Question: I've been away from .Net developping for like 6 years, coming back and I had to create a chart, I was really pleased to see this control, but the way it works is kinda annoying, anyway, look at this picture:

These are two charts, both the same one, the only difference is their width and height, but as you can see, on the smaller on, the labels are unaligned.
At first I had the same problem with the bigger one, but increasing the distance between the from and to points when including the customlabel fixed it, however the same trick doesn't seem to be working for the smaller one.
The points are added this way (these are random points added directly for now, it'll become automated in the future)
'''
serie1.Points.AddXY(1, 2000);
area.AxisX.CustomLabels.Add(0.5, 1.5, "1");
serie1.Points.AddXY(2, 20000);
serie1.Points.AddXY(3, 30000);
serie1.Points.AddXY(4, 40000);
serie1.Points.AddXY(5, 60000);
serie1.Points.AddXY(6, 55000);
serie1.Points.AddXY(7, 59000);
serie1.Points.AddXY(8, 70000);
serie1.Points.AddXY(9, 90000);
serie1.Points.AddXY(10, 80000);
area.AxisX.CustomLabels.Add(9, 11, "10");
serie1.Points.AddXY(11, 100000);
serie1.Points.AddXY(12, 95000);
serie1.Points.AddXY(13, 80000);
serie1.Points.AddXY(14, 75000);
serie1.Points.AddXY(15, 89000);
serie1.Points.AddXY(16, 110000);
serie1.Points.AddXY(17, 105000);
serie1.Points.AddXY(18, 115000);
serie1.Points.AddXY(19, 120000);
serie1.Points.AddXY(20, 130000);
area.AxisX.CustomLabels.Add(19, 21, "20");
serie1.Points.AddXY(21, 115000);
serie1.Points.AddXY(22, 110000);
serie1.Points.AddXY(23, 120000);
serie1.Points.AddXY(24, 125000);
serie1.Points.AddXY(25, 124000);
serie1.Points.AddXY(26, 135000);
serie1.Points.AddXY(27, 140000);
serie1.Points.AddXY(28, 155000);
area.AxisX.CustomLabels.Add(27, 29, "28");
'''
serie1 is the blue line, area is the ChartArea.
Anyone knows how I could make sure that the labels stay on the same row?
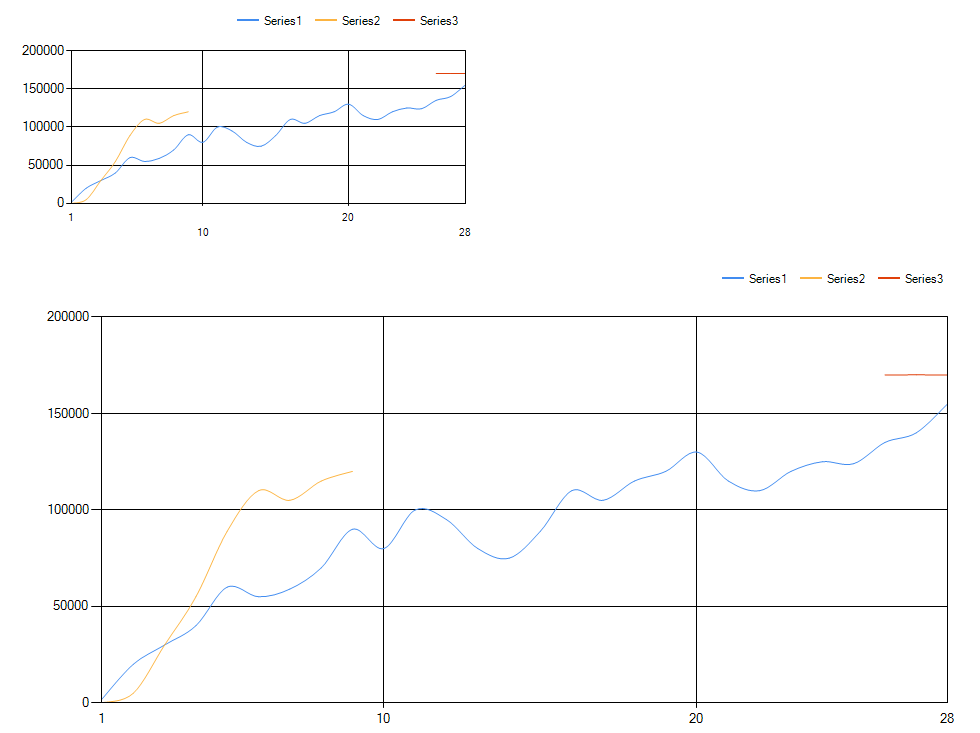
Answer: please try this:
'''
area.AxisX.LabelAutoFitStyle = System.Web.UI.DataVisualization.Charting.LabelAutoFitStyles.None;
'''